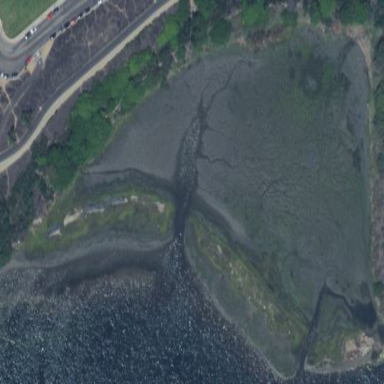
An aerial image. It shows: Wetland area influenced by tides.